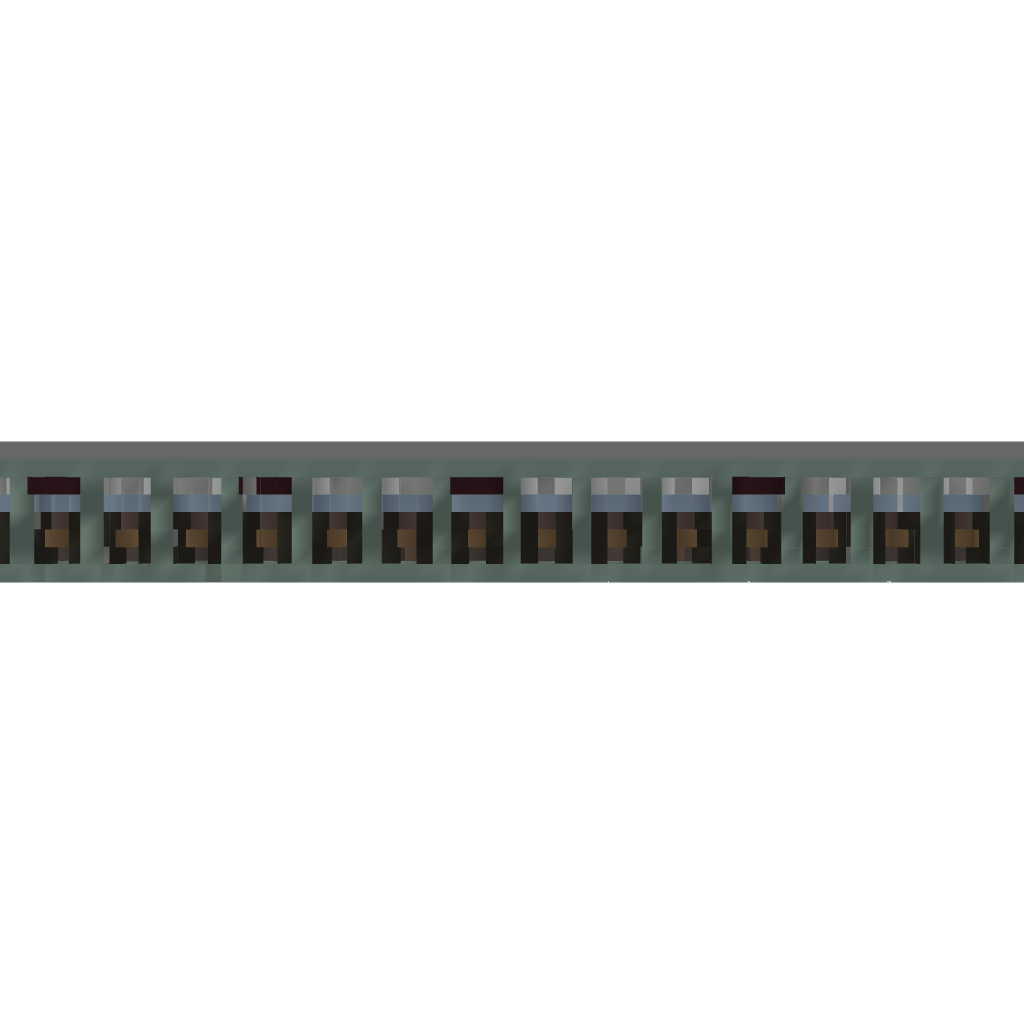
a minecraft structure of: Old Mineshaft